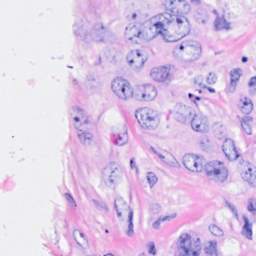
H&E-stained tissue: Breast